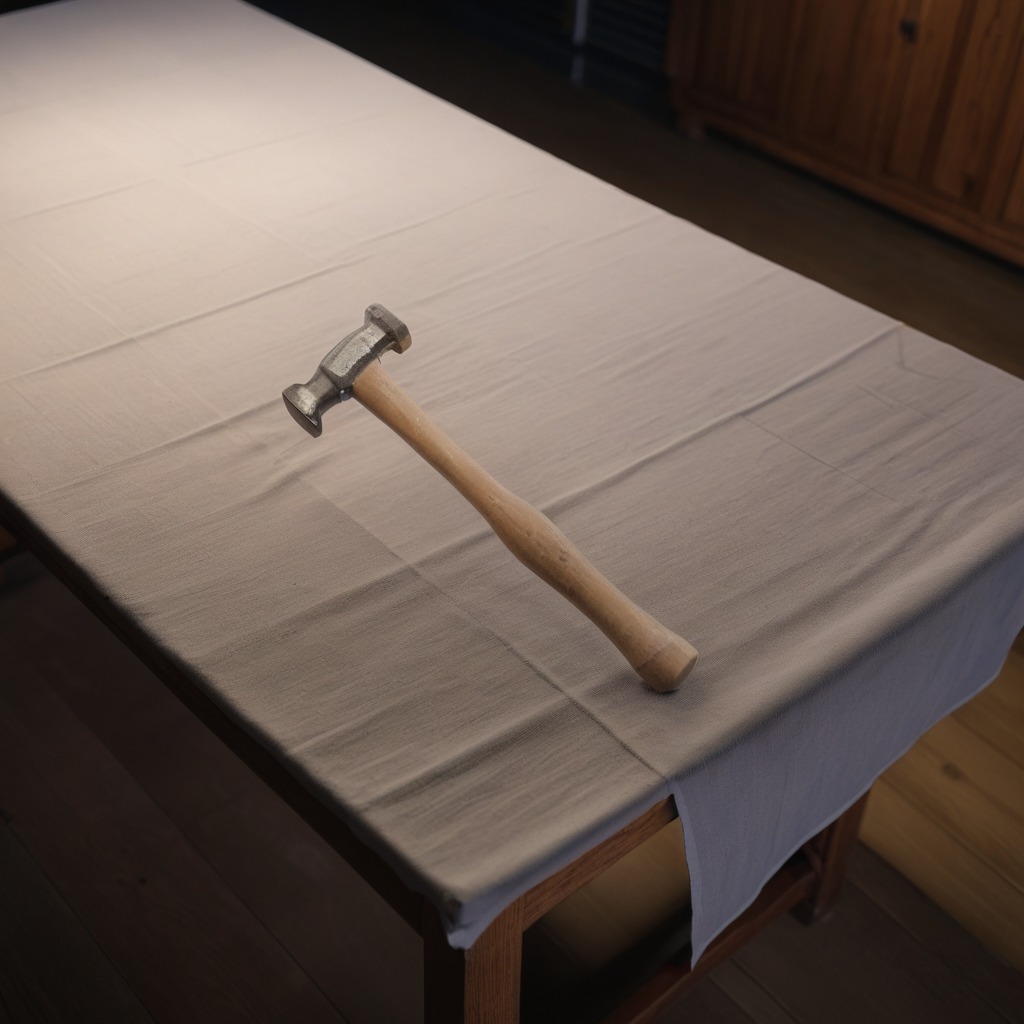
A hammer lying on a wooden table inside a workshop at night.